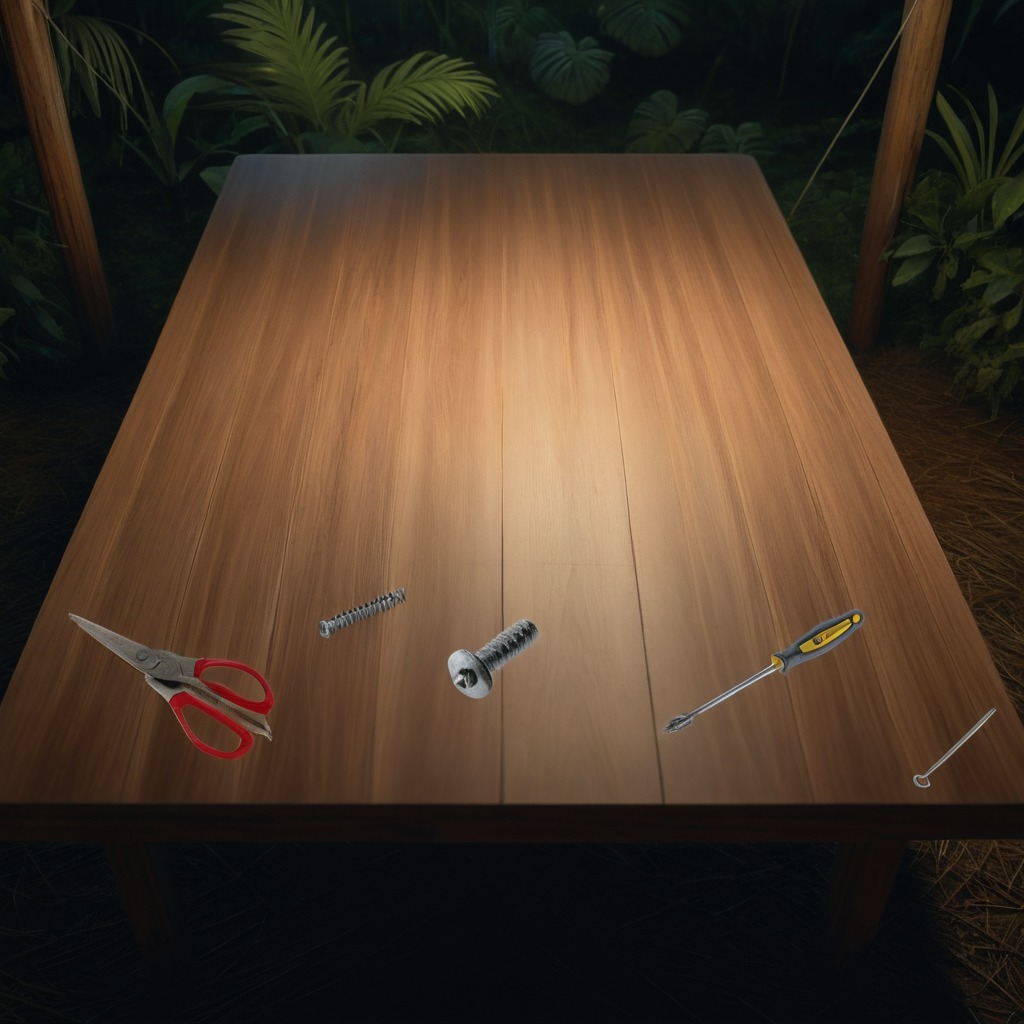
A metal machine screw, an iron nail, a coiled metal spring, a screwdriver, and a pair of scissors are lying on the wooden table.